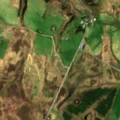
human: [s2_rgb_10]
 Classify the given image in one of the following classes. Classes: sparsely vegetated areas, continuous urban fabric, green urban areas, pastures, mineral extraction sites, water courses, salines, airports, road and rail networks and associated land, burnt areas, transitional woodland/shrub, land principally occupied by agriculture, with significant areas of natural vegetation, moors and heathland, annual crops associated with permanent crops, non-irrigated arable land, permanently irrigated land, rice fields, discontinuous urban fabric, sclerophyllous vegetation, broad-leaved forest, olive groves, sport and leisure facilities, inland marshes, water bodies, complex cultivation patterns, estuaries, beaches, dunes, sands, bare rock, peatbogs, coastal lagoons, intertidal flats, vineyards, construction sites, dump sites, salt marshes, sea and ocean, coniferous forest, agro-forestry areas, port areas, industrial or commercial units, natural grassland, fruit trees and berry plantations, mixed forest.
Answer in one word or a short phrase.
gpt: pastures, land principally occupied by agriculture, with significant areas of natural vegetation, moors and heathland